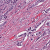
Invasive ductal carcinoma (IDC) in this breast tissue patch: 1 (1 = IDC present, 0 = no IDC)